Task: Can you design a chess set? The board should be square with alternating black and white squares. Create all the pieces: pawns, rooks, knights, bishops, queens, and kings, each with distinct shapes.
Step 3771:
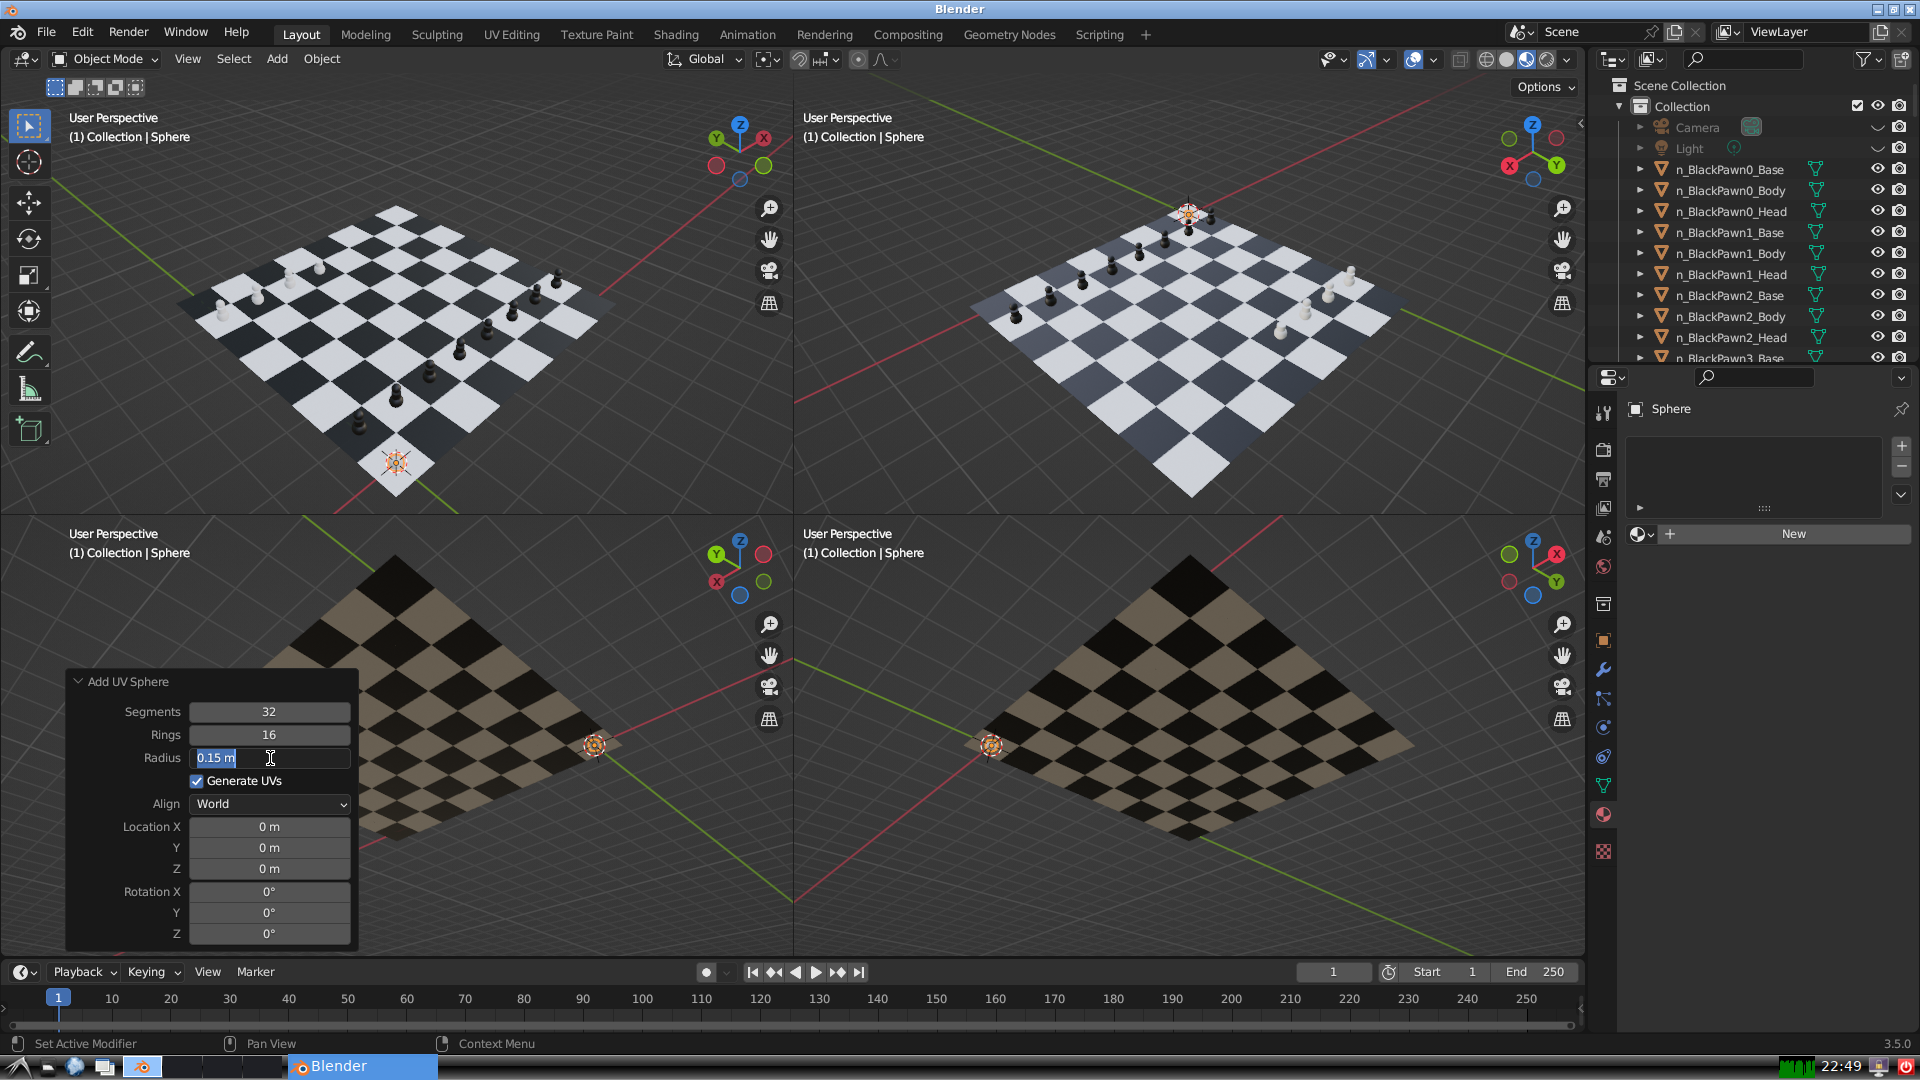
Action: input_text: 0.1